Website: macys
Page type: customer-info-address
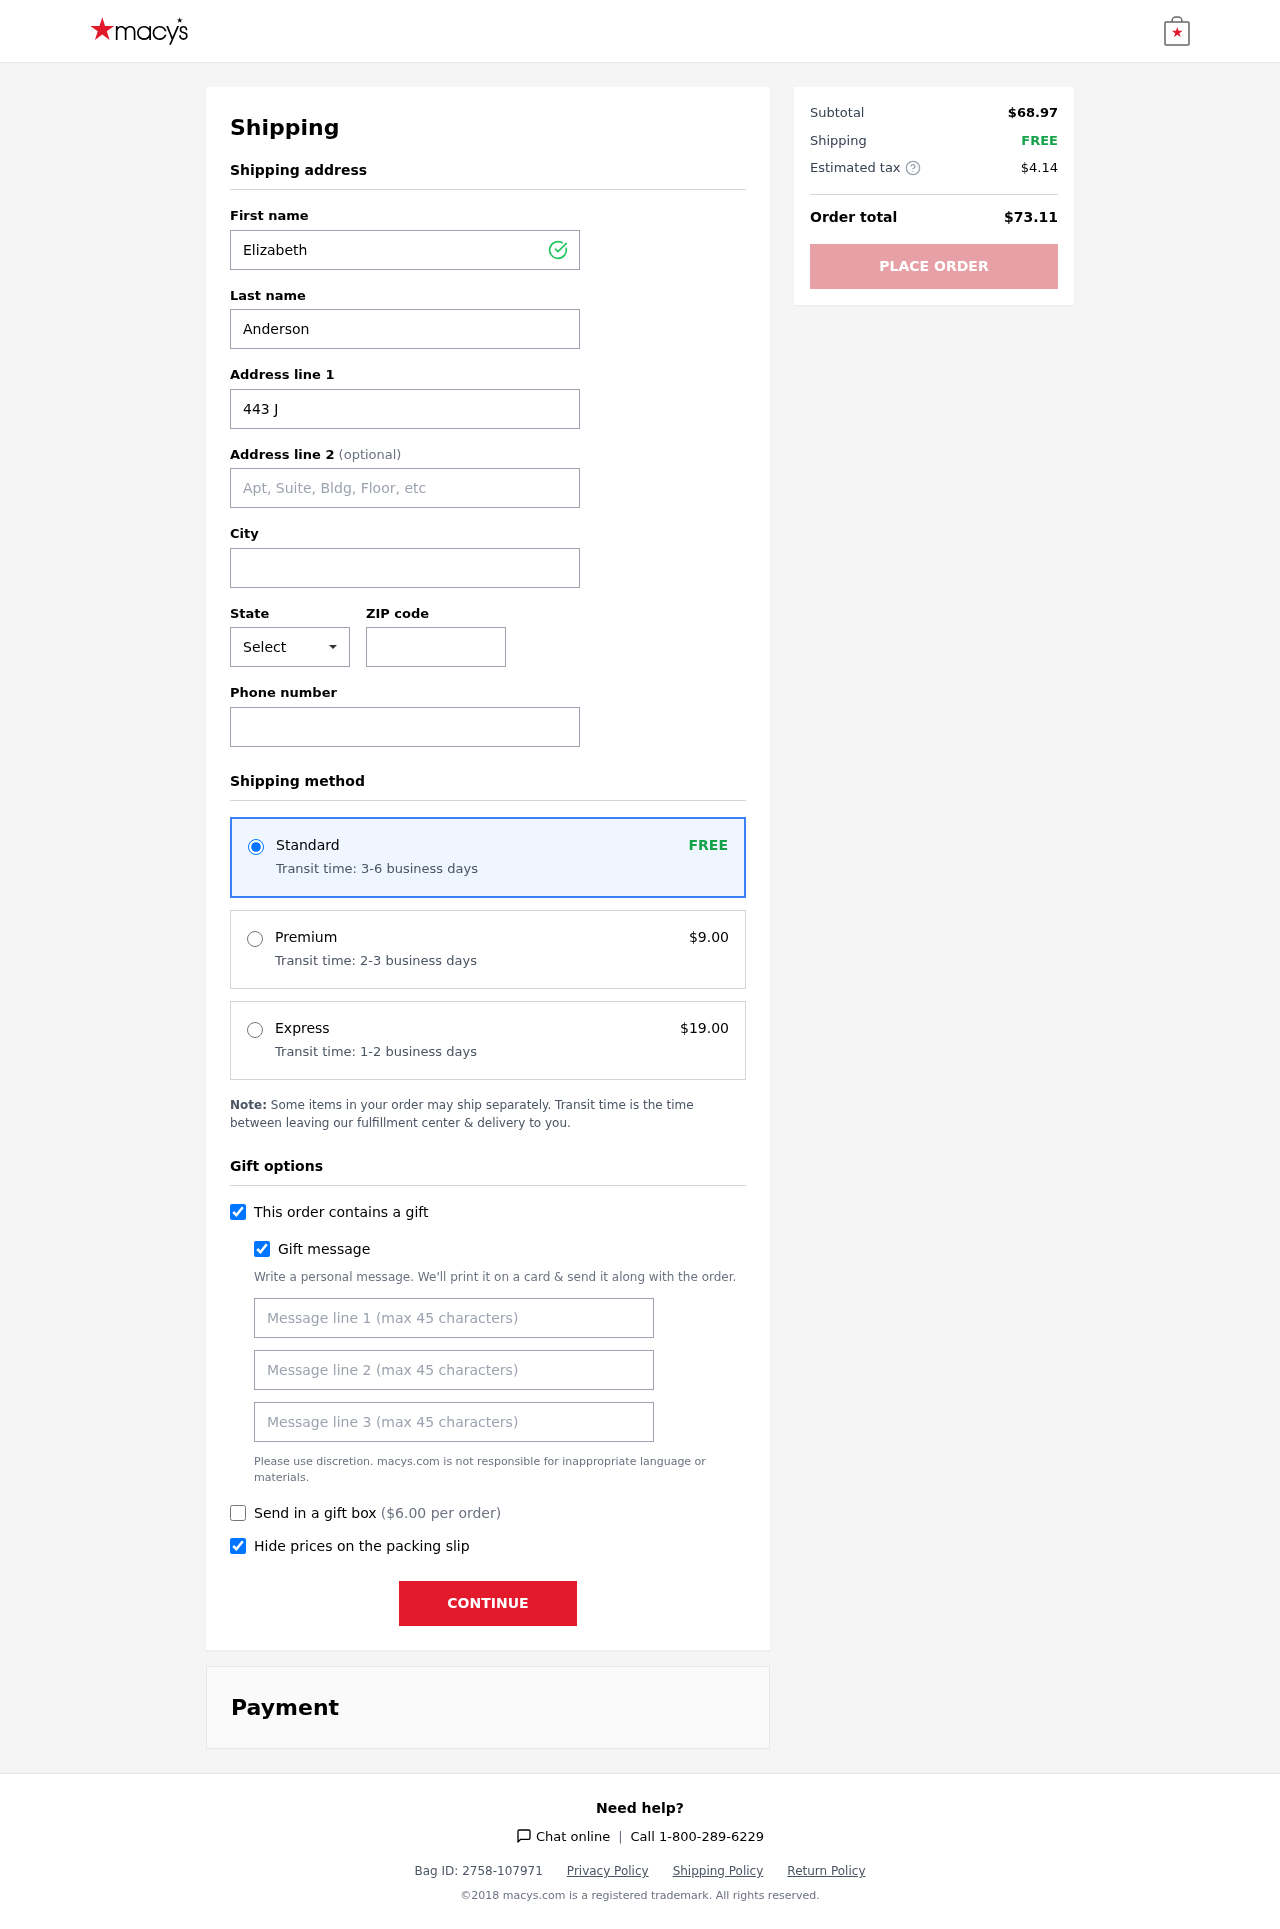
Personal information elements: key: PII_CITY
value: Larsonchester
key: PII_FIRSTNAME
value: Elizabeth
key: PII_GIFT_MESSAGE
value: Hey Wendy, I thought you’d really enjoy this stylish piece to add a little flair to your outfits! Can’t wait to see how incredible it looks on you. Just a little something to celebrate you and all the amazing things you do!  Elizabeth
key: PII_LASTNAME
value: Anderson
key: PII_PHONE
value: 9357031199
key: PII_POSTCODE
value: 97617
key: PII_STATE_ABBR
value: NC
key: PII_STREET
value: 443 Jerry Spurs Apt. 016
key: PII_STREET2
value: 6230 Gomez Square
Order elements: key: ORDER_SHIPPING_STANDARD
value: FREE
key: ORDER_SHIPPING_STANDARD_TIME
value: Transit time: 3-6 business days
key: ORDER_SHIPPING_PREMIUM
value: $9.00
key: ORDER_SHIPPING_PREMIUM_TIME
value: Transit time: 2-3 business days
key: ORDER_SHIPPING_EXPRESS
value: $19.00
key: ORDER_SHIPPING_EXPRESS_TIME
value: Transit time: 1-2 business days
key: ORDER_GIFT_BOX_FEE
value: $6.00
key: ORDER_SUBTOTAL
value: $68.97
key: ORDER_SHIPPING_COST
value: FREE
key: ORDER_TAX
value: $4.14
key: ORDER_TOTAL
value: $73.11